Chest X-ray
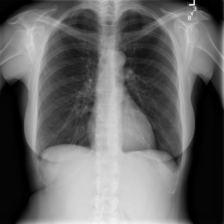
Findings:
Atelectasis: negative
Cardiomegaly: negative
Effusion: negative
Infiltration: negative
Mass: negative
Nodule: negative
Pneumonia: negative
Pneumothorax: negative
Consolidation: negative
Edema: negative
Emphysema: negative
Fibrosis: negative
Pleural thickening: negative
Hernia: negative